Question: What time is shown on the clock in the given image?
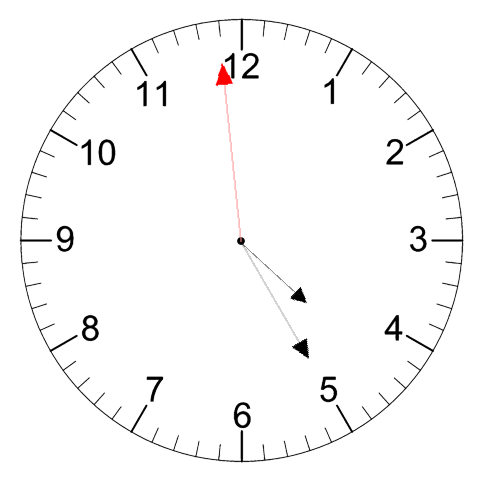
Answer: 04:24:59